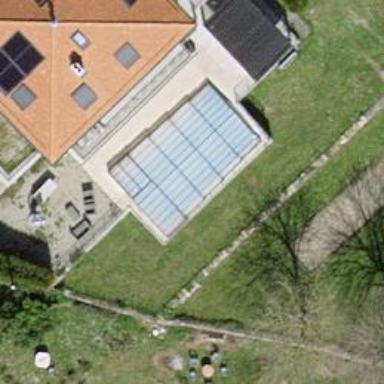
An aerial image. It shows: Swimming pool located in leisure land.